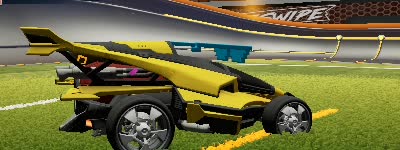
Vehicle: aftershock